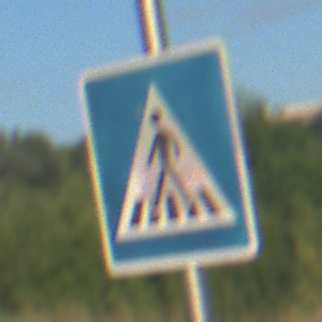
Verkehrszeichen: FussgaengerueberwegRechts
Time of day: MorningAfternoon
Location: Outdoor (Nature)
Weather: Clear
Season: NotSpecified
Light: Natural